Question: Here's the <URL>.
As you can see line #1 in index.html is marked as changed:

But as I can see there's no single changed character. Is it up to GitHub or Git? Is it a bug or some hidden character was changed?
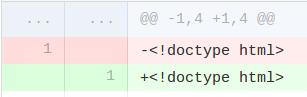
Answer: Yes, there is a hidden character there, a <URL>.
'''
$ git show cba438:index.html | od -c | head -1
<PHONE> 357 273 277 < ! d o c t y p e h t m
$ git show cba438~1:index.html | od -c | head -1
<PHONE> < ! d o c t y p e h t m l >
'''
---
Related SO question: <URL>